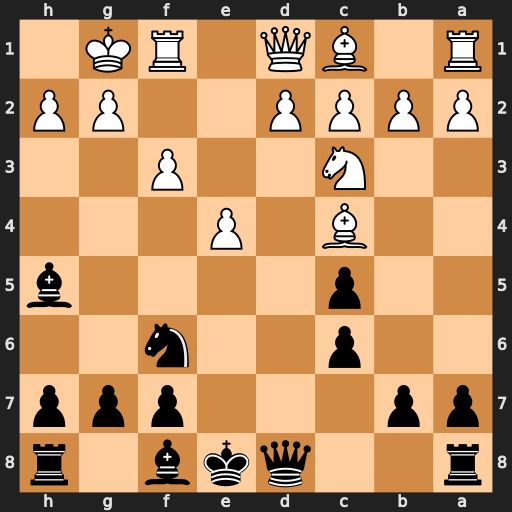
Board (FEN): r2qkb1r/pp3ppp/2p2n2/2p4b/2B1P3/2N2P2/PPPP2PP/R1BQ1RK1
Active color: b
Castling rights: kq
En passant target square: -
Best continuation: Qd4+ Kh1 Qxc4